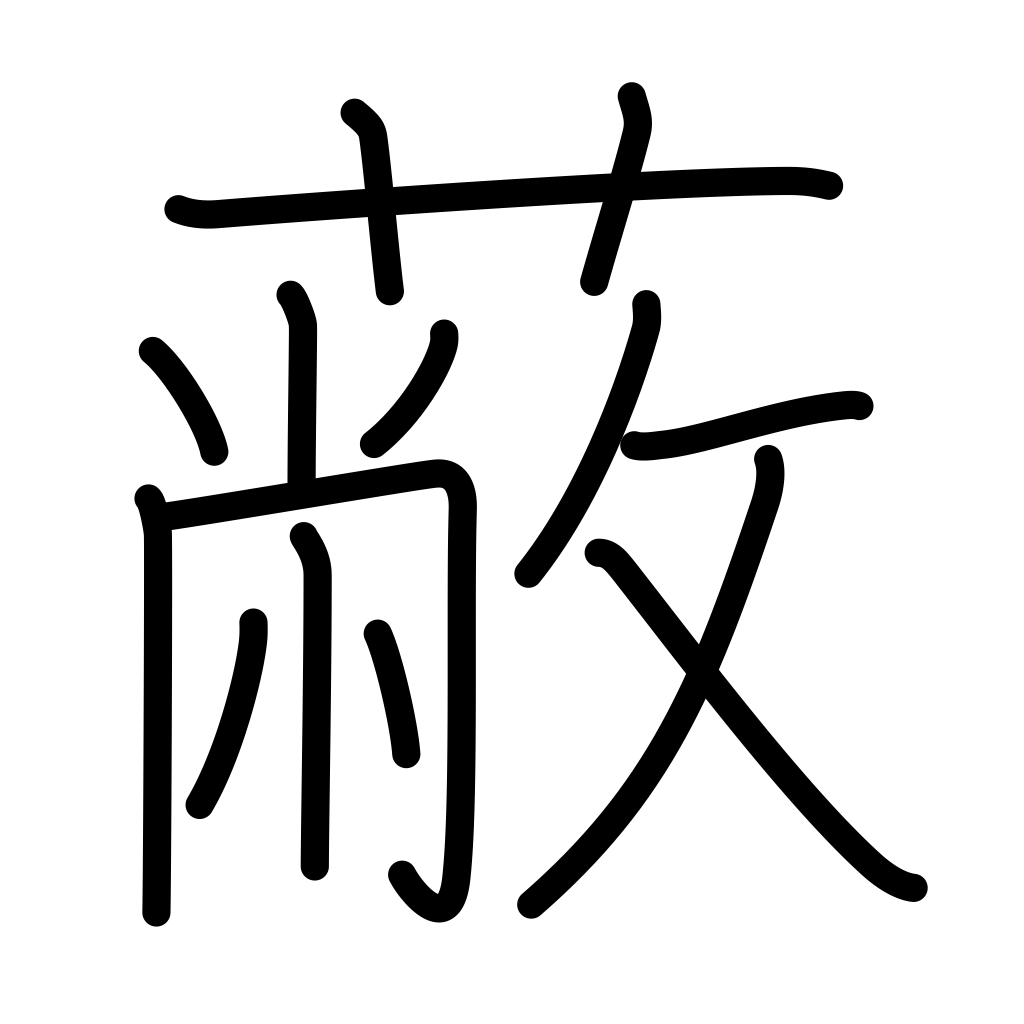
Meaning: cover, shade, mantle, capsize, be ruined